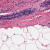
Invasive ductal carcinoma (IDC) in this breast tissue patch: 0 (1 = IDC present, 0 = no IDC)